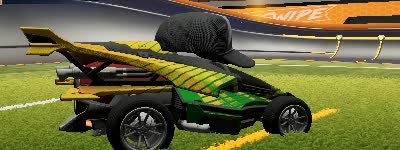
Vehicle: aftershock